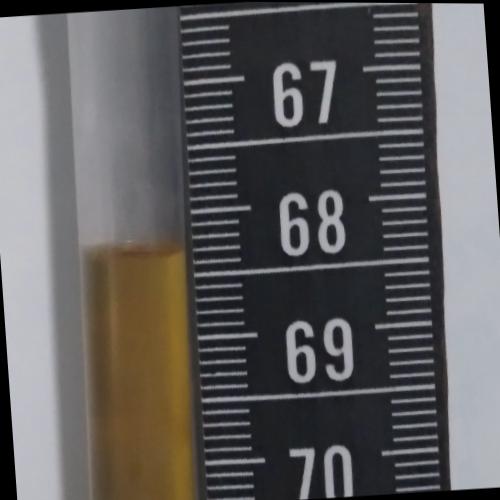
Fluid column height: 68.3 cm